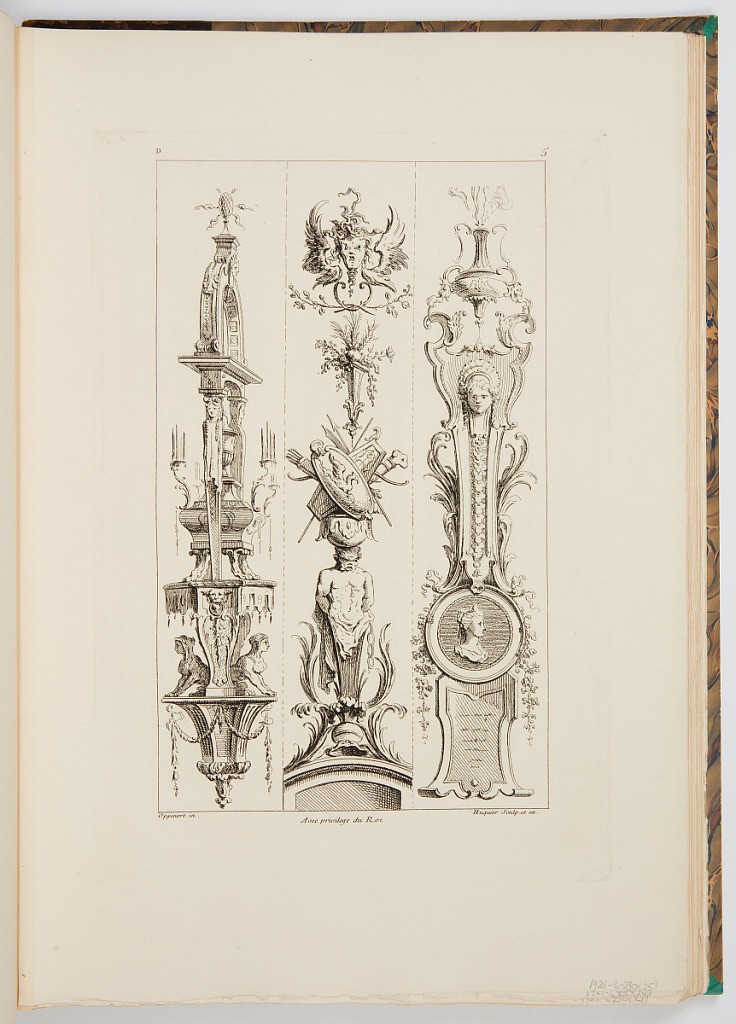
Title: Designs for Vertical Friezes or Pilasters
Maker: Gilles-Marie Oppenord, French, 1672–1742
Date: ca. 1900
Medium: Photomechanical print
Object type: Bound print
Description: Three designs for vertical panels or pilasters decorated with, from left to right: architectural decoration with sphinxes; an Atlas supporting a trophy and a winged gorgon head; and an architectural decoration with mascaron and portrait. The plate is signed and numbered.